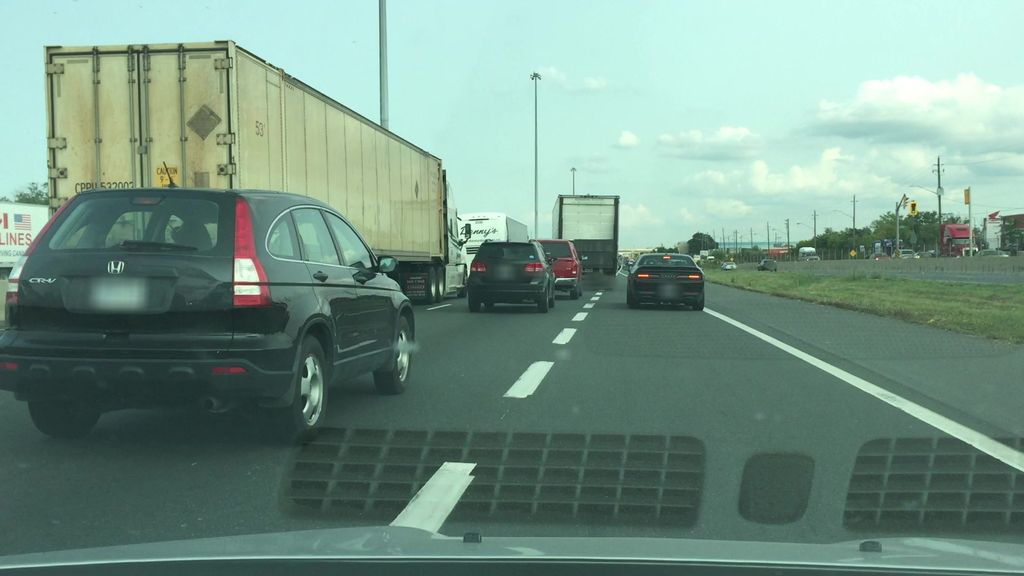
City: hamilton